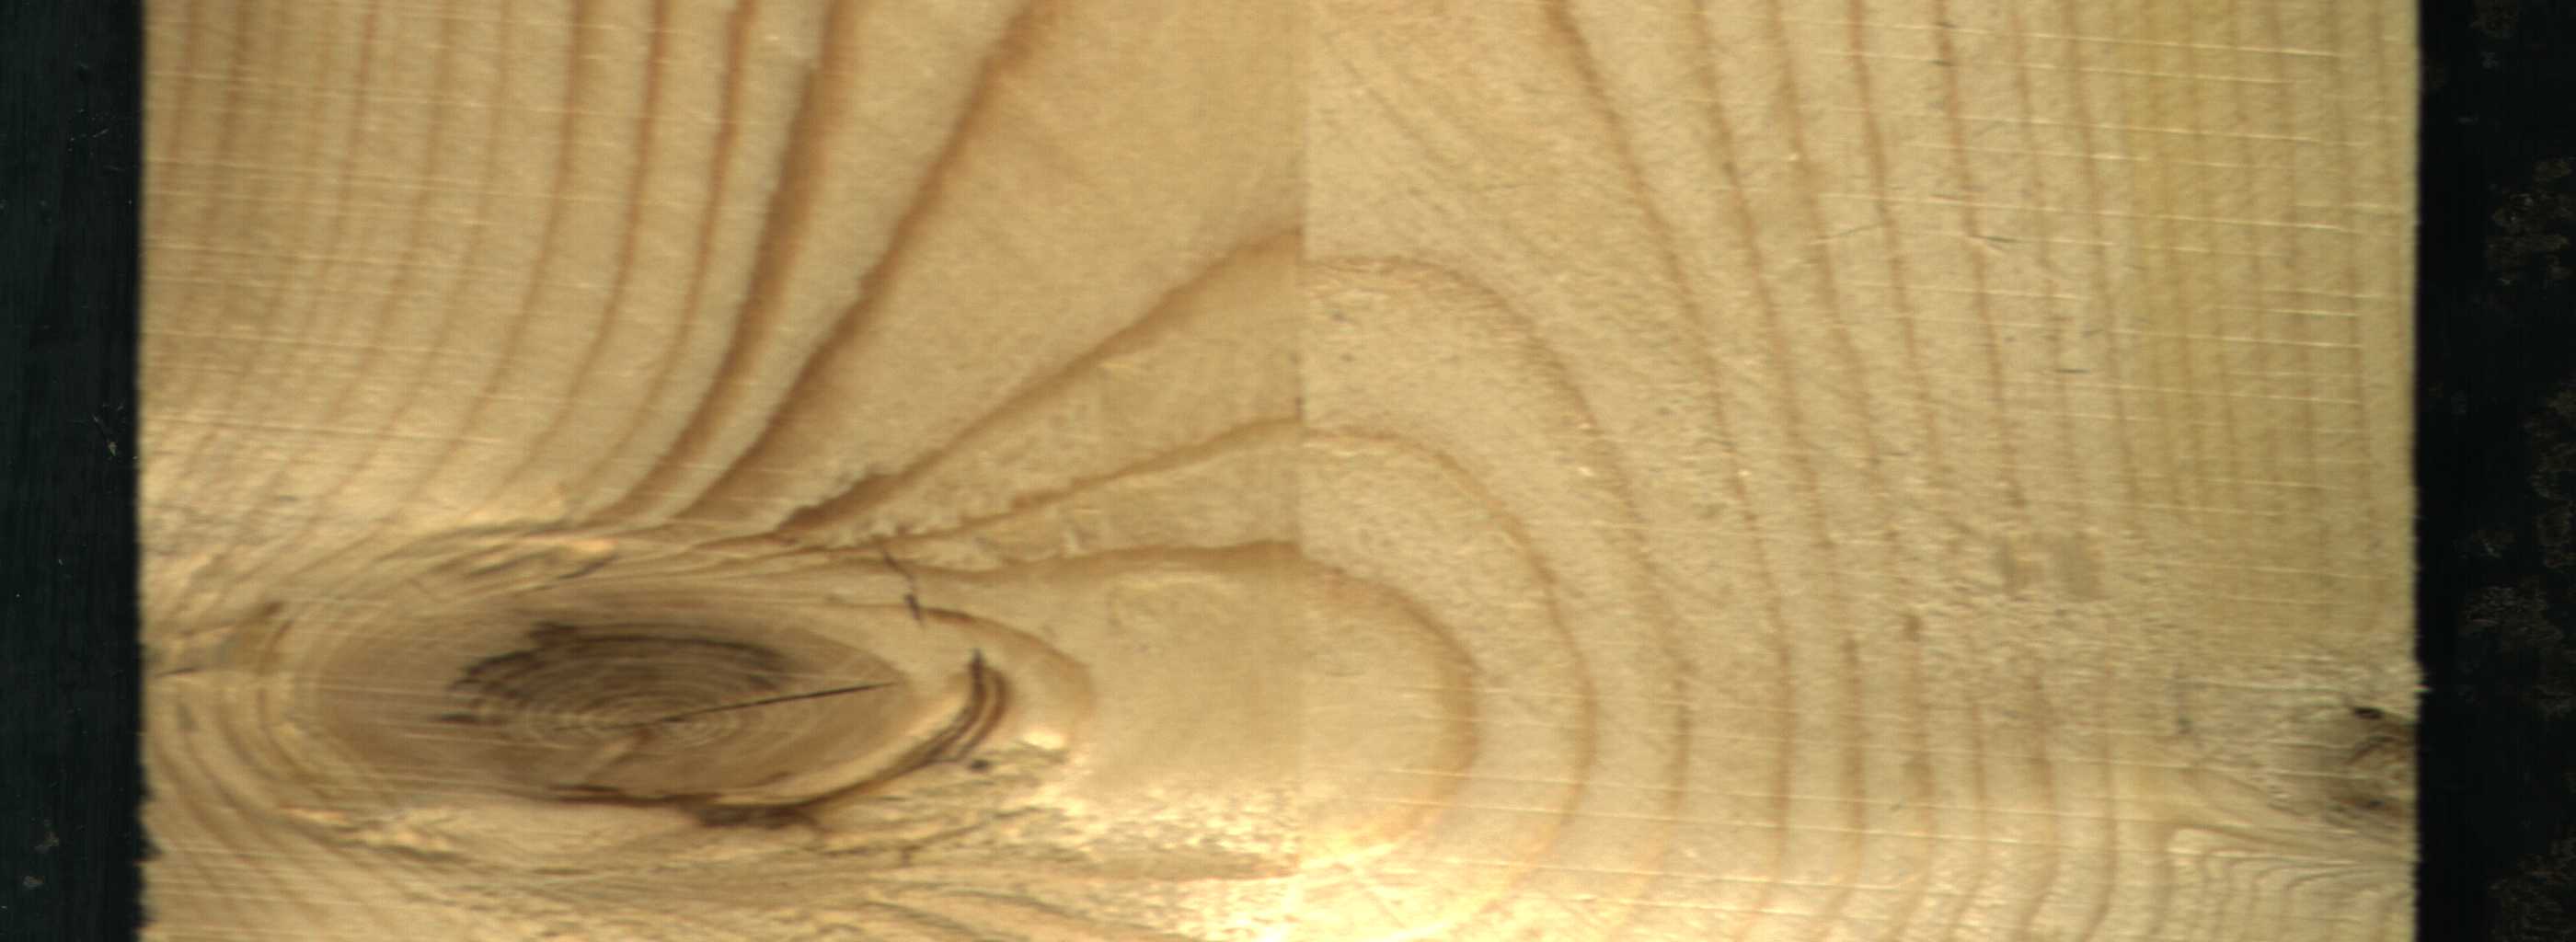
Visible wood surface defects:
knot_with_crack
Live_Knot
Live_Knot